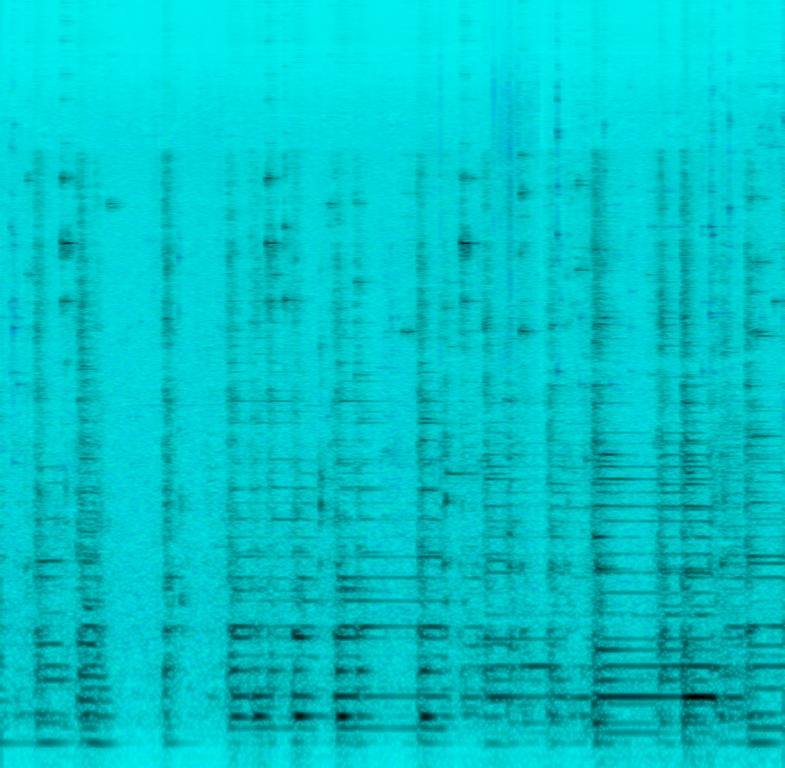
The low quality recording features wide shimmering bells, some inhale sounds, muffled acoustic rhythm guitar chords and natural sound effects. It sounds happy and fun.